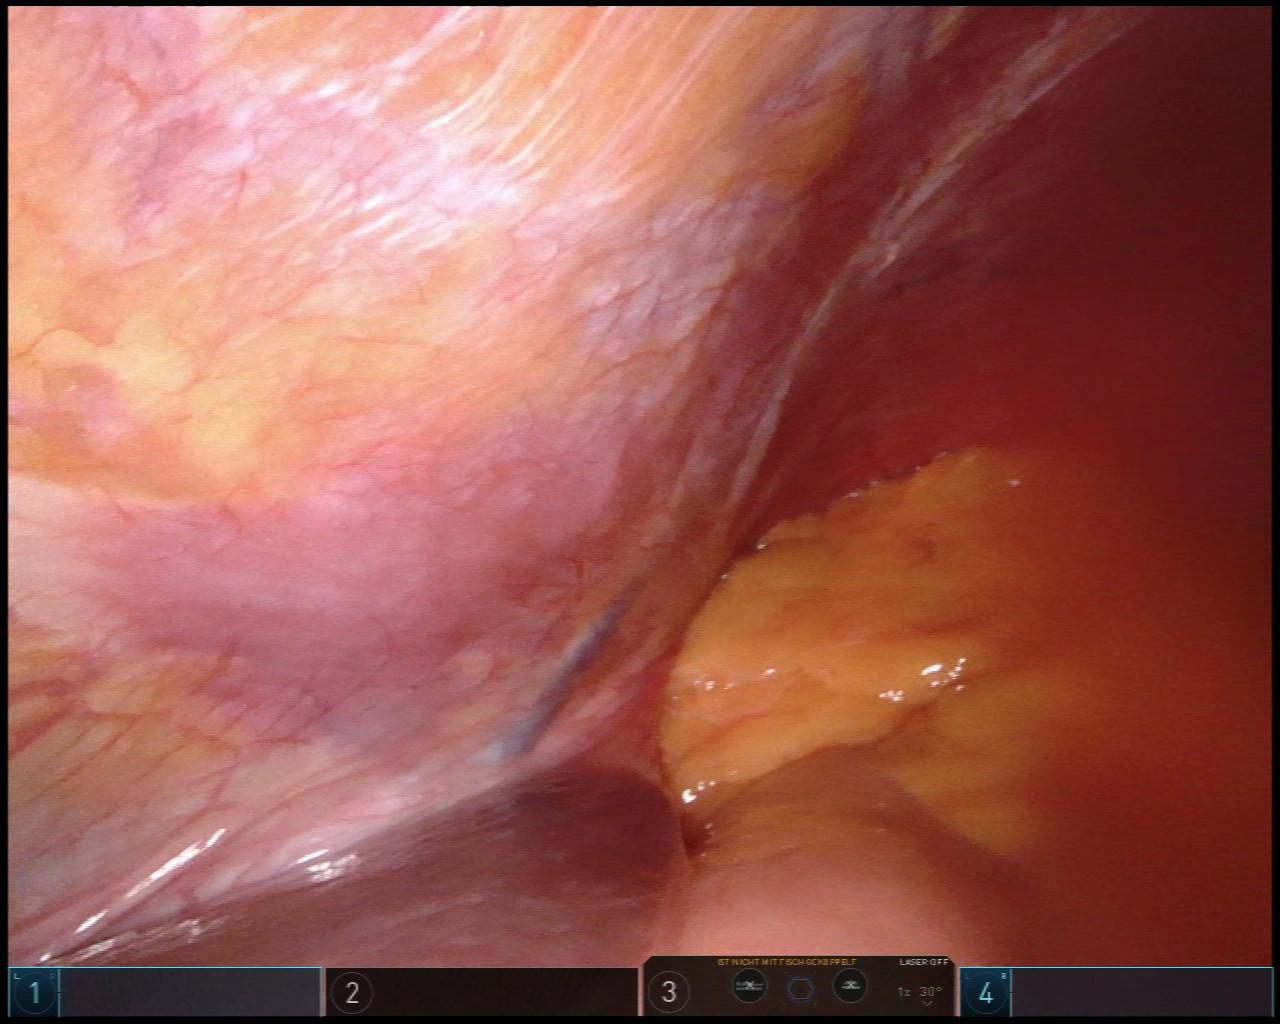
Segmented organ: stomach
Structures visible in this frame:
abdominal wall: yes
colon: no
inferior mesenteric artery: no
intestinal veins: no
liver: yes
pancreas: no
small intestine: no
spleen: no
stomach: yes
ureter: no
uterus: no
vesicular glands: no